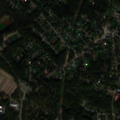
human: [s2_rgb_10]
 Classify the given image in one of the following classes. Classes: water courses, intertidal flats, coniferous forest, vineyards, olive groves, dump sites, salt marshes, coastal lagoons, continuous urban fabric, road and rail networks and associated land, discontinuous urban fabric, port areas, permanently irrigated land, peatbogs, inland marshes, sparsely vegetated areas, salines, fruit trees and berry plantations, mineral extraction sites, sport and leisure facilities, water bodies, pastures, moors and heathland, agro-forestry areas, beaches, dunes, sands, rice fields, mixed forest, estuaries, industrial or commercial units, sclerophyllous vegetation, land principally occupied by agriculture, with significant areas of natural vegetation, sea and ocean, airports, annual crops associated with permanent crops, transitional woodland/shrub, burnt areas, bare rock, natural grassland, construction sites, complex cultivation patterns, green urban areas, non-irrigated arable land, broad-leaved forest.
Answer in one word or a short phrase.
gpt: discontinuous urban fabric, green urban areas, coniferous forest